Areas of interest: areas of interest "Medical"
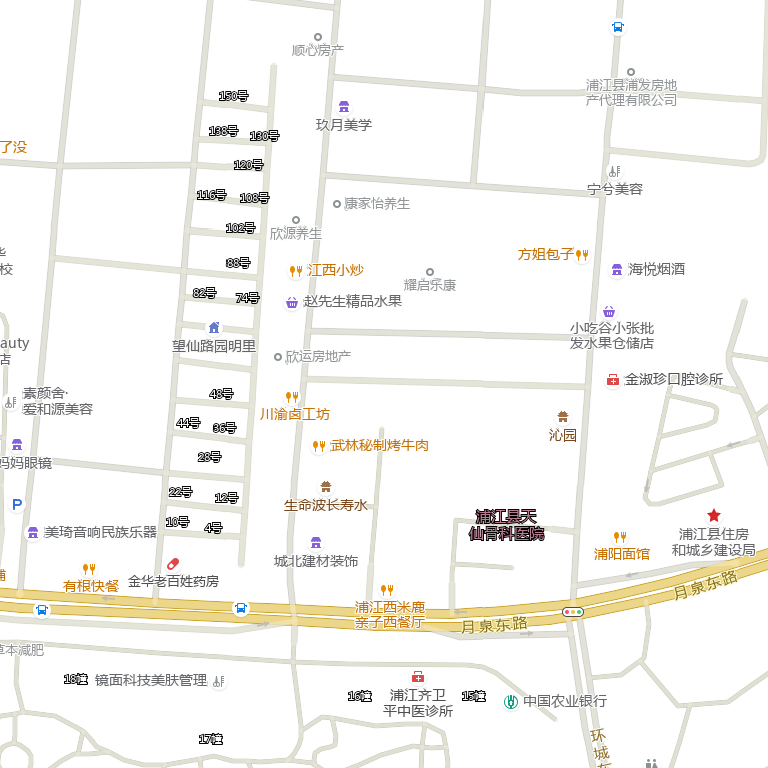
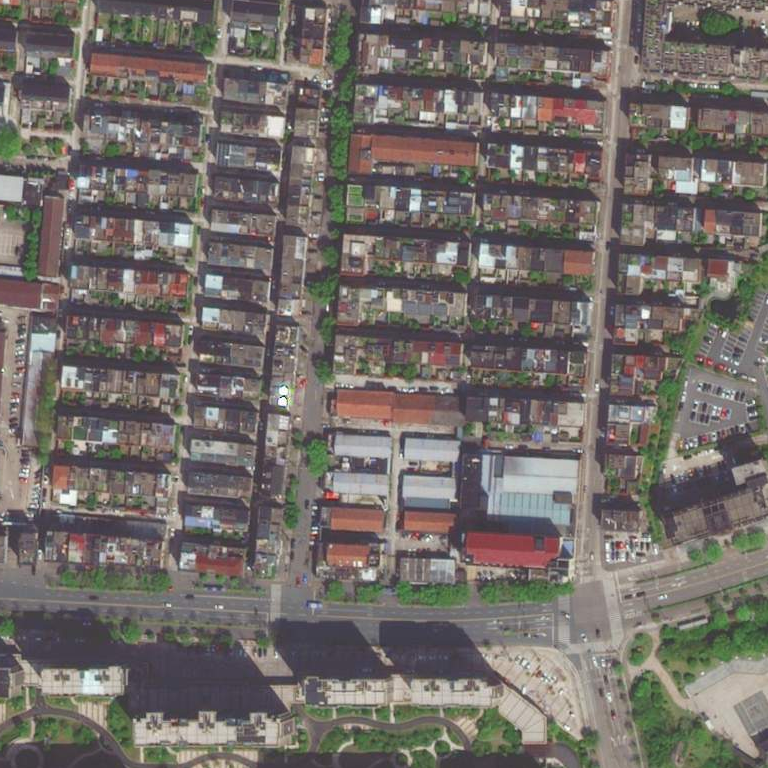